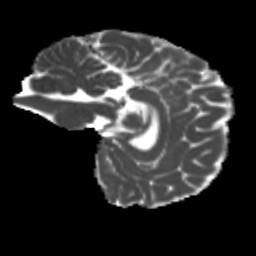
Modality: MD
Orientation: sagittal
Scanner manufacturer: siemens
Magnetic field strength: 3 T
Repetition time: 4 s
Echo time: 0.0594 s